Field crop: maize
Growth stage: 2
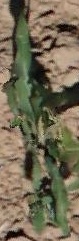
Species: maize